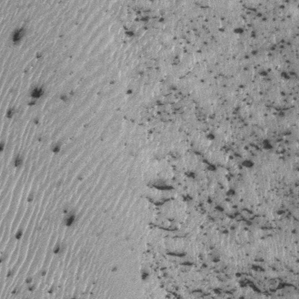
Label: frost